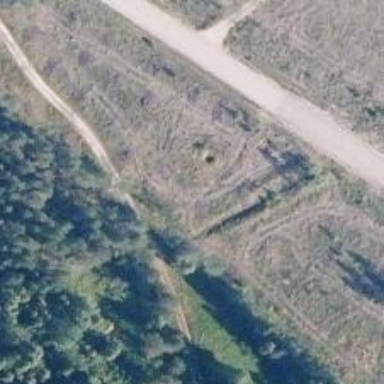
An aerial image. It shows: Archaeological site with historical significance.